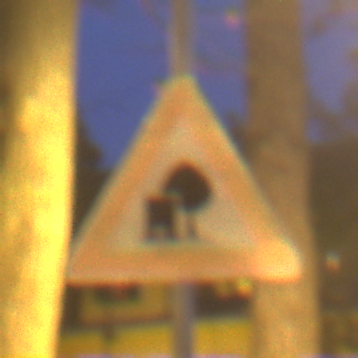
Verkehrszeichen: UnzureichendesLichtraumprofil
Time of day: Night
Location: Outdoor (Urban)
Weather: Clear
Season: NotSpecified
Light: Artificial